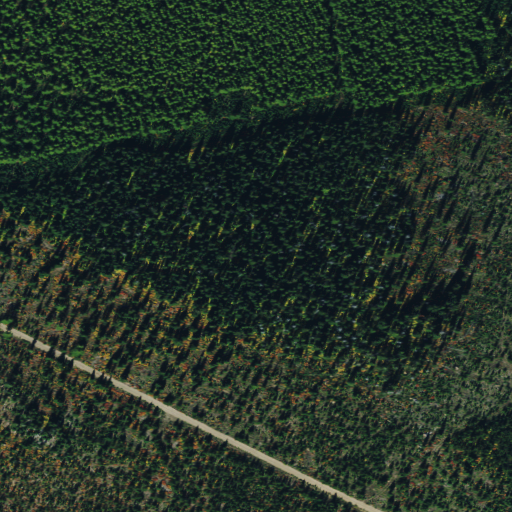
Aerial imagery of ridge(s) in Montana named Reservation Divide containing evergreen forest and shrub